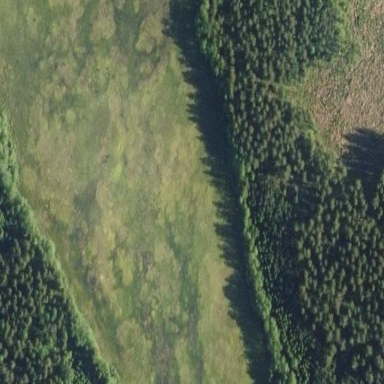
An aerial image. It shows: Marsh wetland.